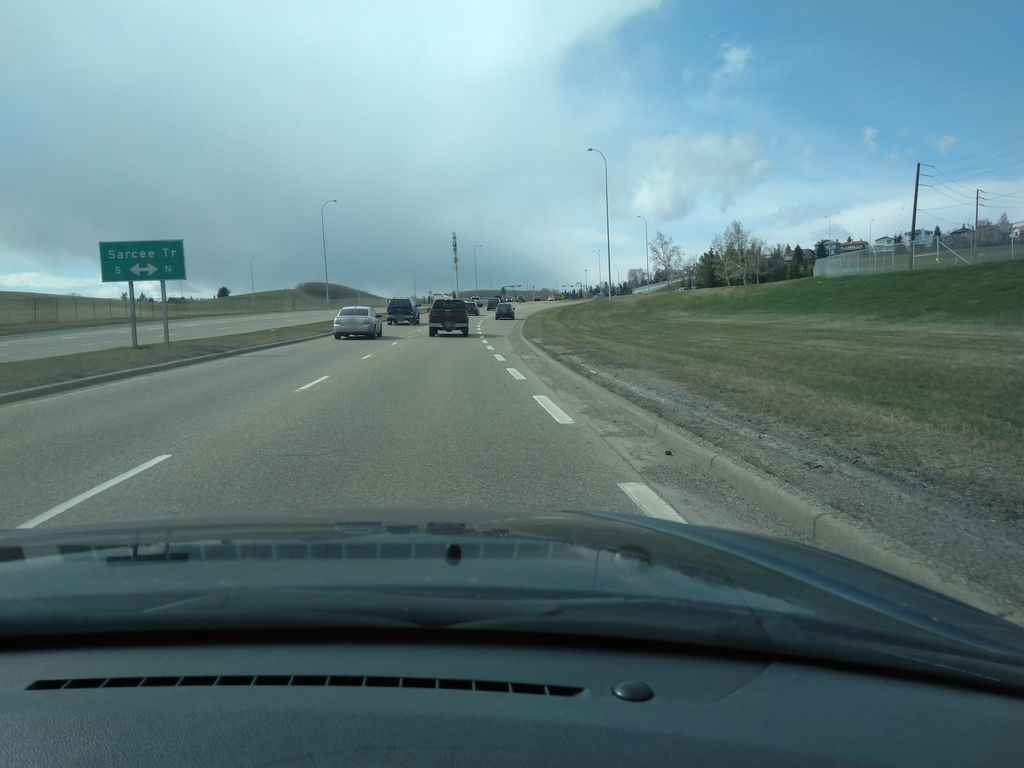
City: calgary